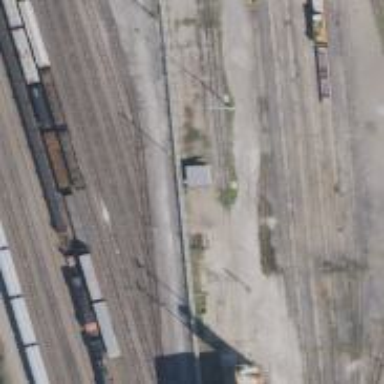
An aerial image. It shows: Railway yard used for servicing trains.